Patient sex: M
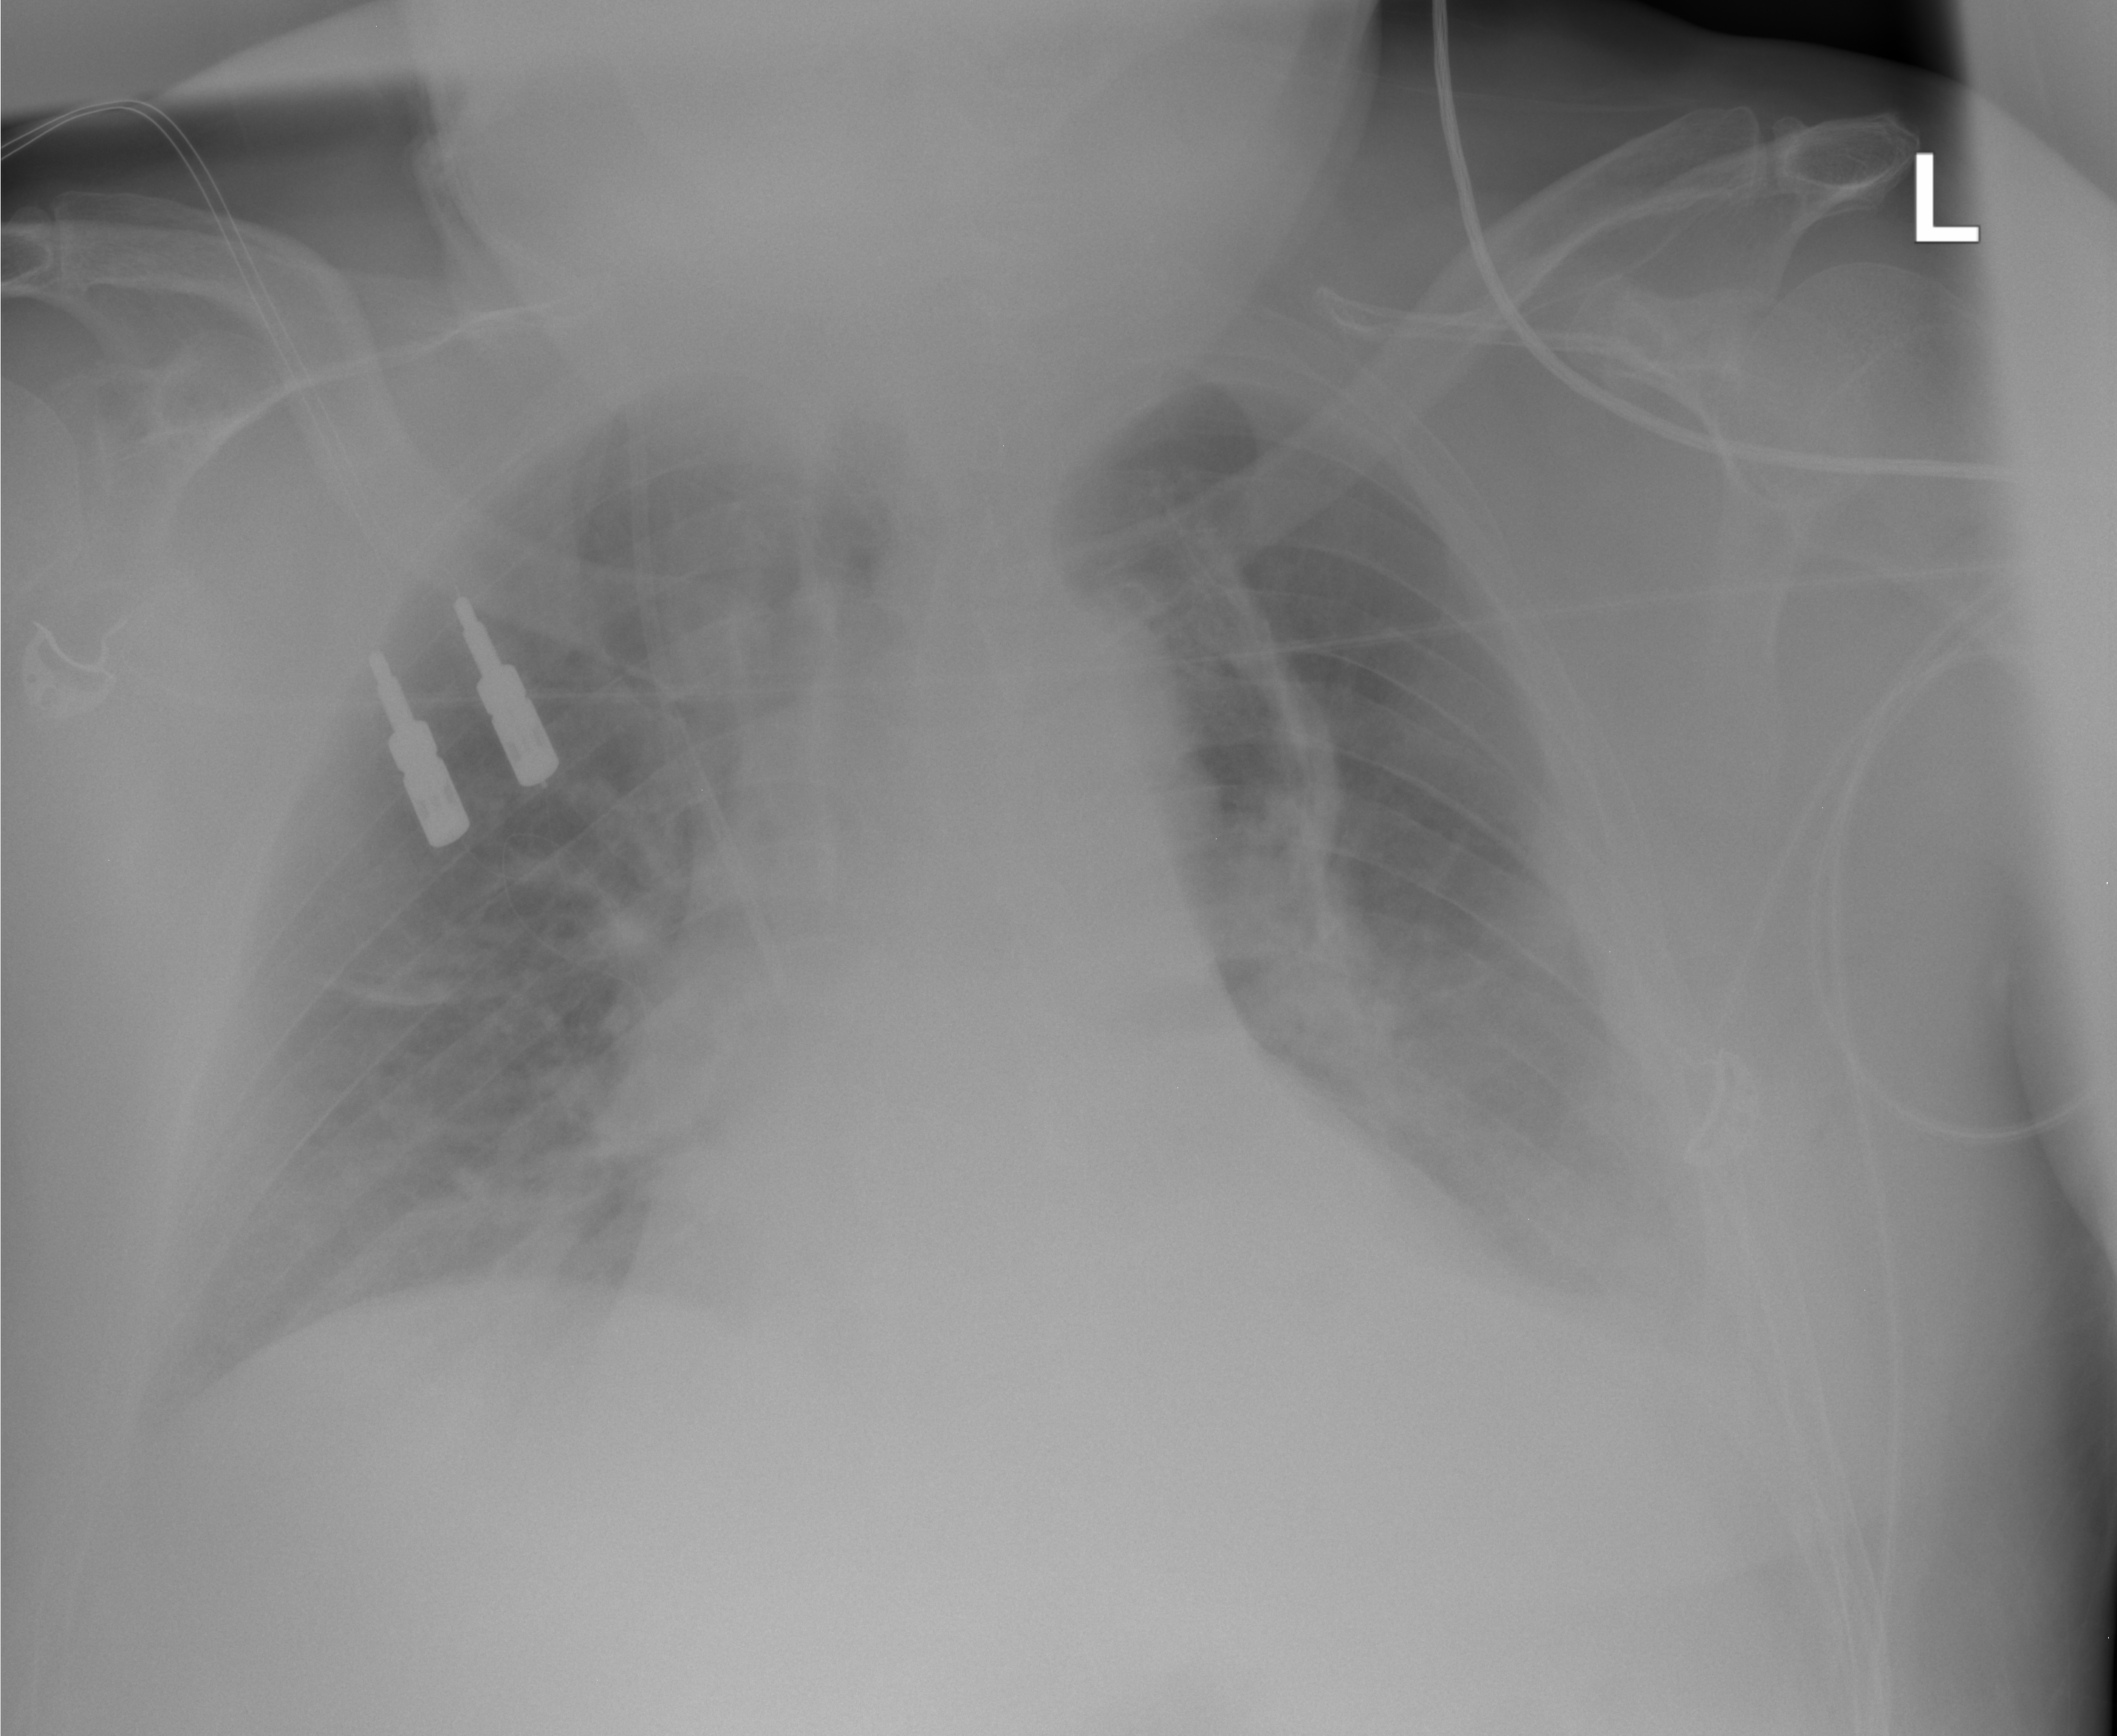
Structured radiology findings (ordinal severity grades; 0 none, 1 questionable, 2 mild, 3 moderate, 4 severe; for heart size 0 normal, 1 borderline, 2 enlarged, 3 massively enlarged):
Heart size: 2
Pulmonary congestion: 2
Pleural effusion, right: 2
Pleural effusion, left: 2
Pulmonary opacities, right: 0
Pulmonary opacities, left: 0
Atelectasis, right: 1
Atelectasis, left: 2